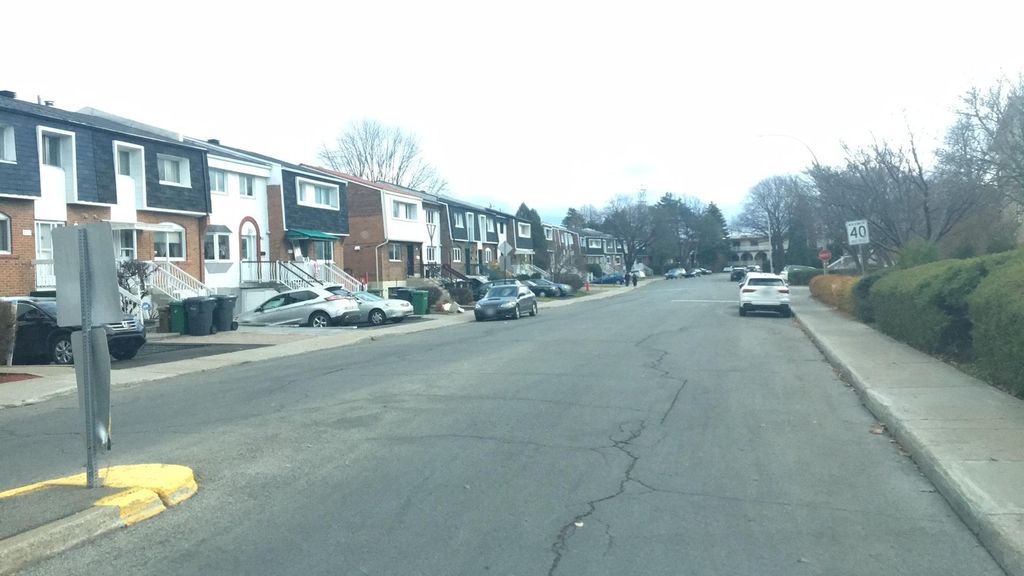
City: montreal